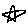
Label: star